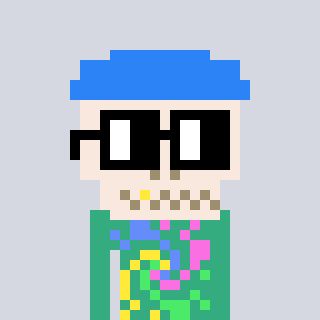
a pixel art character with square black glasses, a skeleton-hat-shaped head and a teal-colored body on a cool background